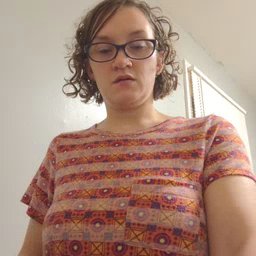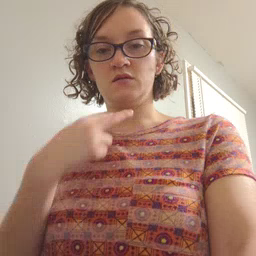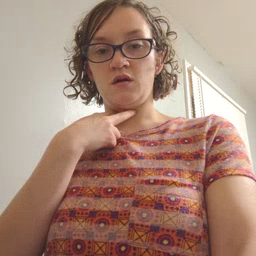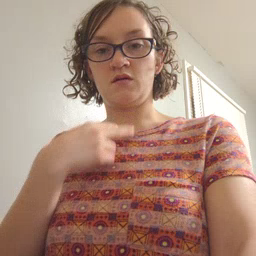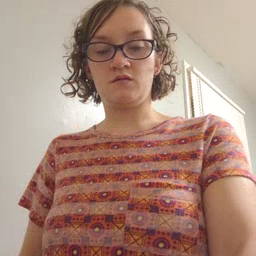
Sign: stuck